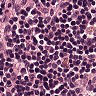
Metastatic tissue present: no